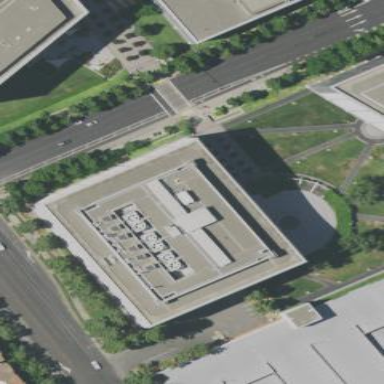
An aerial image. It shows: Office building.